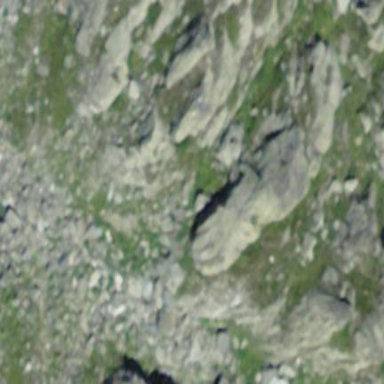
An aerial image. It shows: Natural scree.